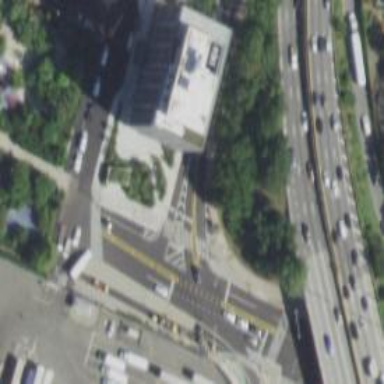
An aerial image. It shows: Asphalt footway leading to traffic island.